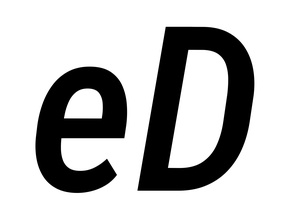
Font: Roboto-Italic_Condensed_Medium_Italic